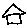
Label: house